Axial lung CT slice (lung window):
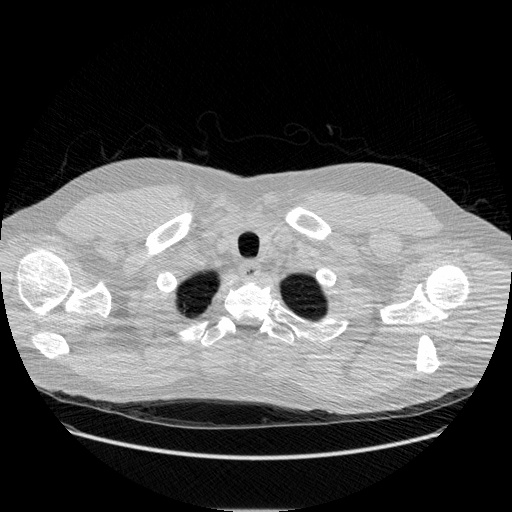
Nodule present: no